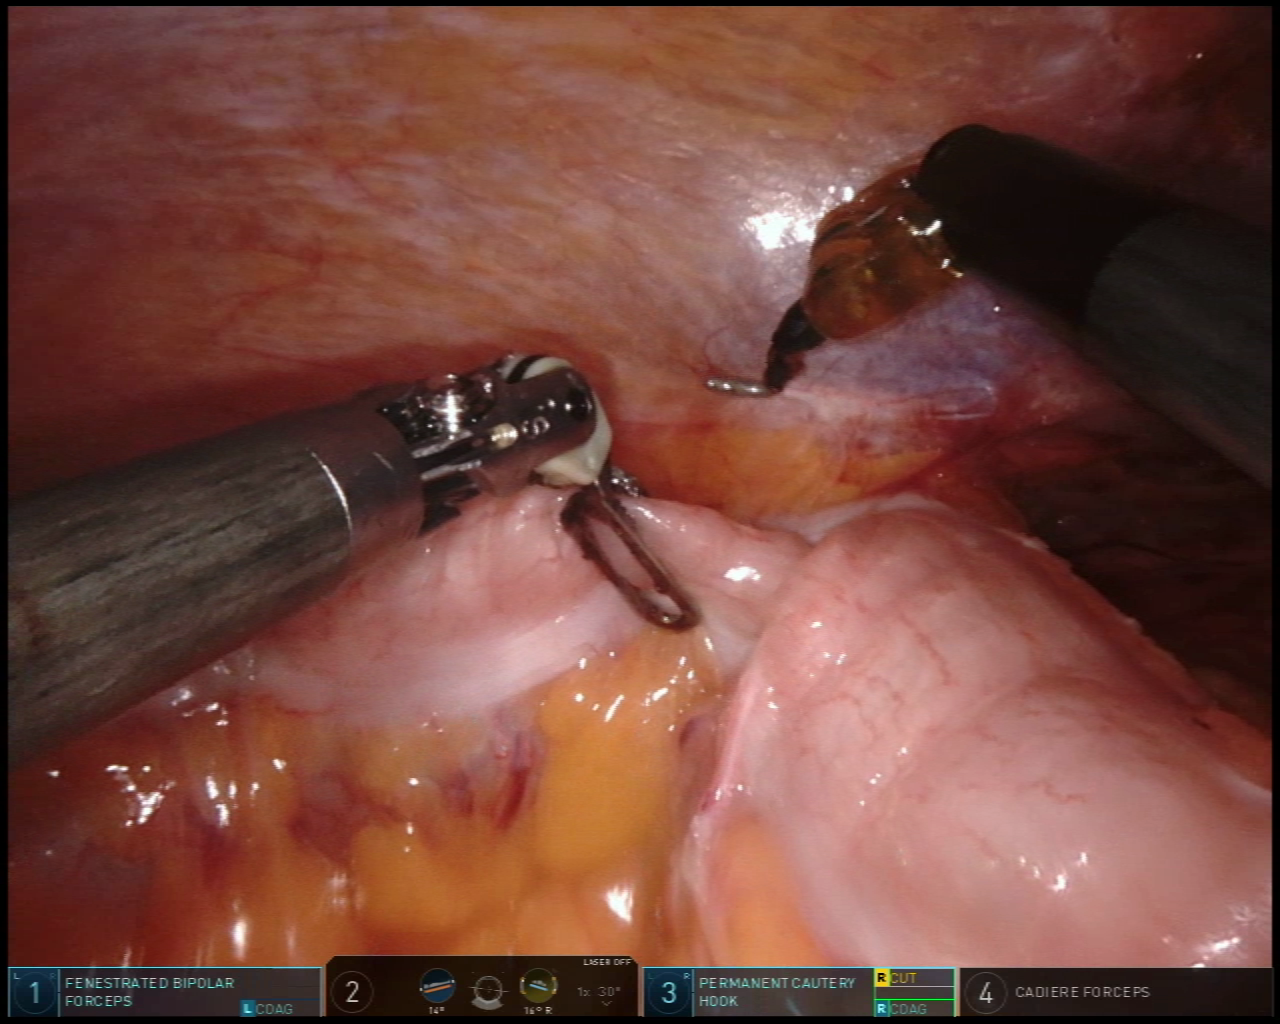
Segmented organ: abdominal_wall
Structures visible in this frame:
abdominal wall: yes
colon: yes
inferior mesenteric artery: no
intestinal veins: no
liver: no
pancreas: no
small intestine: no
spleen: no
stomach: no
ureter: no
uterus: no
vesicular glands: no